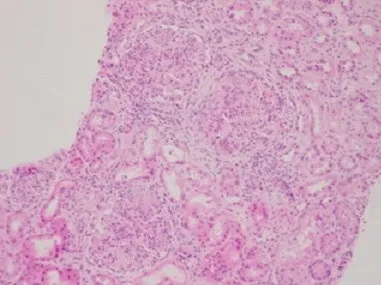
Lobular pattern of the glomeruli (HEx100).
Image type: pathology (h&e)